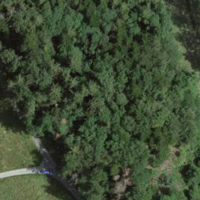
EUNIS habitat code: 41
Species observed at this site:
Acer campestre